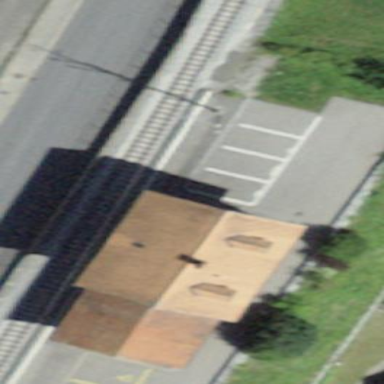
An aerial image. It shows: Train station building.